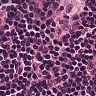
Metastatic tissue present: no